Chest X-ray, PA view. Patient: 61 years old, sex F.
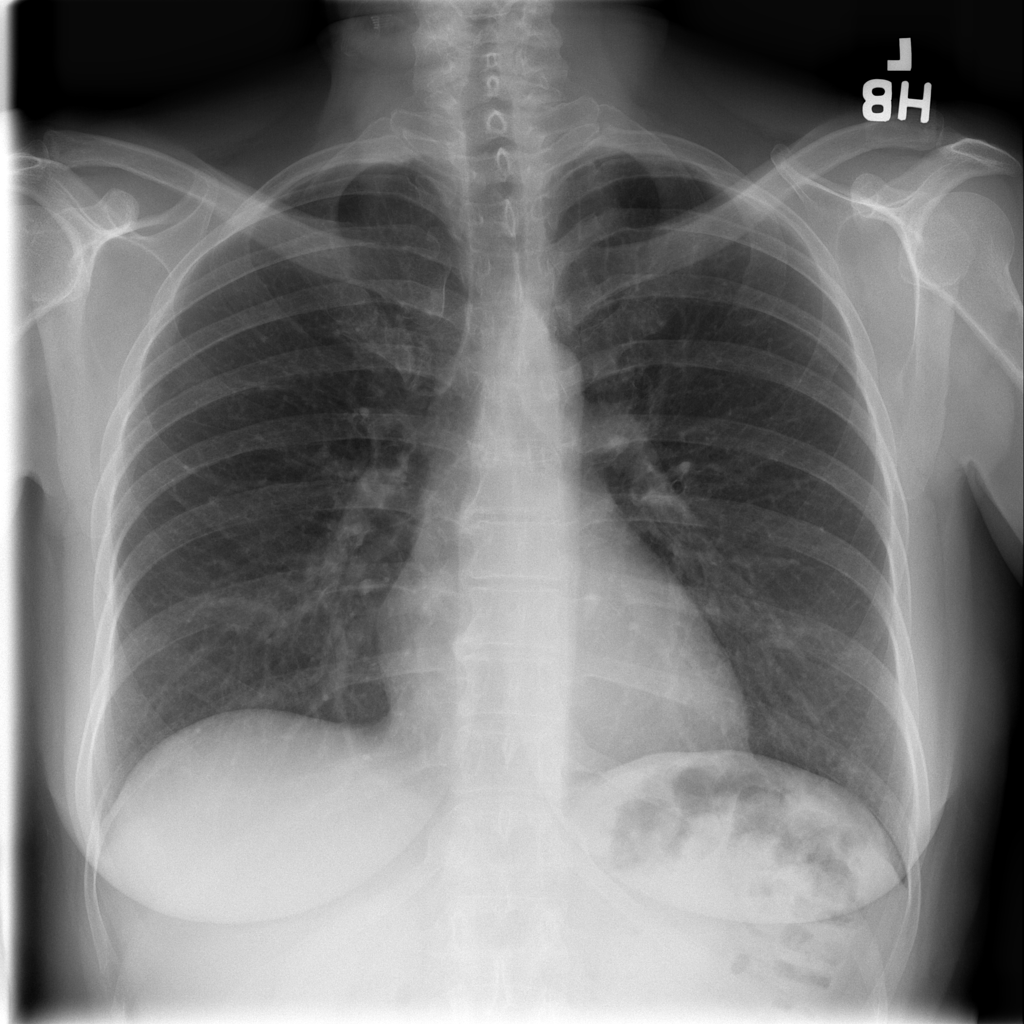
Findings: No Finding